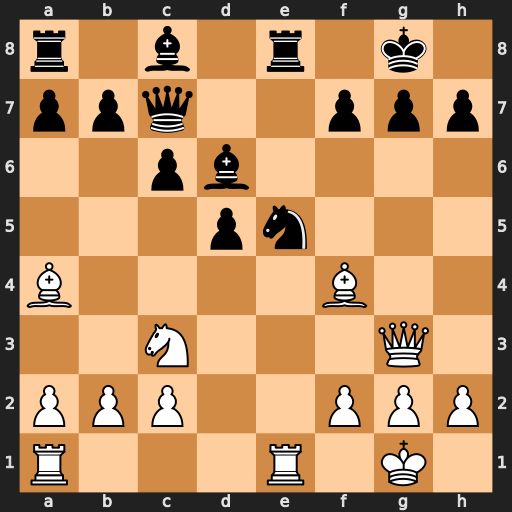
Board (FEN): r1b1r1k1/ppq2ppp/2pb4/3pn3/B4B2/2N3Q1/PPP2PPP/R3R1K1
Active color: w
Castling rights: -
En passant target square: -
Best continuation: Nxd5 cxd5 Bxe8